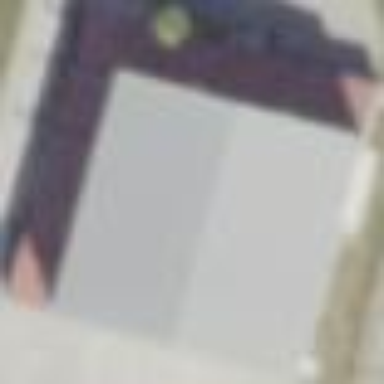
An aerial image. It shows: Hangar building at airport.